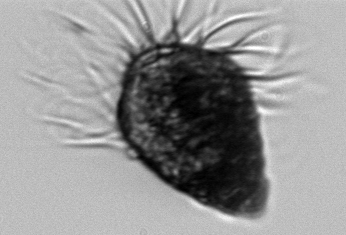
Label: Laboea_strobila